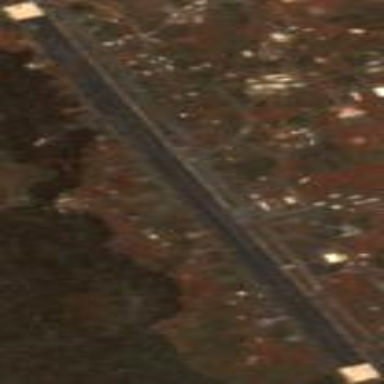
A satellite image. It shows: Historic runway.